Question: Created IPA file like zillions times before, added right devices, uploaded to Testflight, invited users, but...
If I use Safari and log into TestFlight dashboard, I can see the build and I can install it. But if I open TestFlight app on my iPad, all I see is the blank screen. Not even one app appears there.

Did they change something in the process? Does maybe iOS TestFlight app accepts only Beta builds shared via iTunes?
I'd appreciate someone enlightens me.
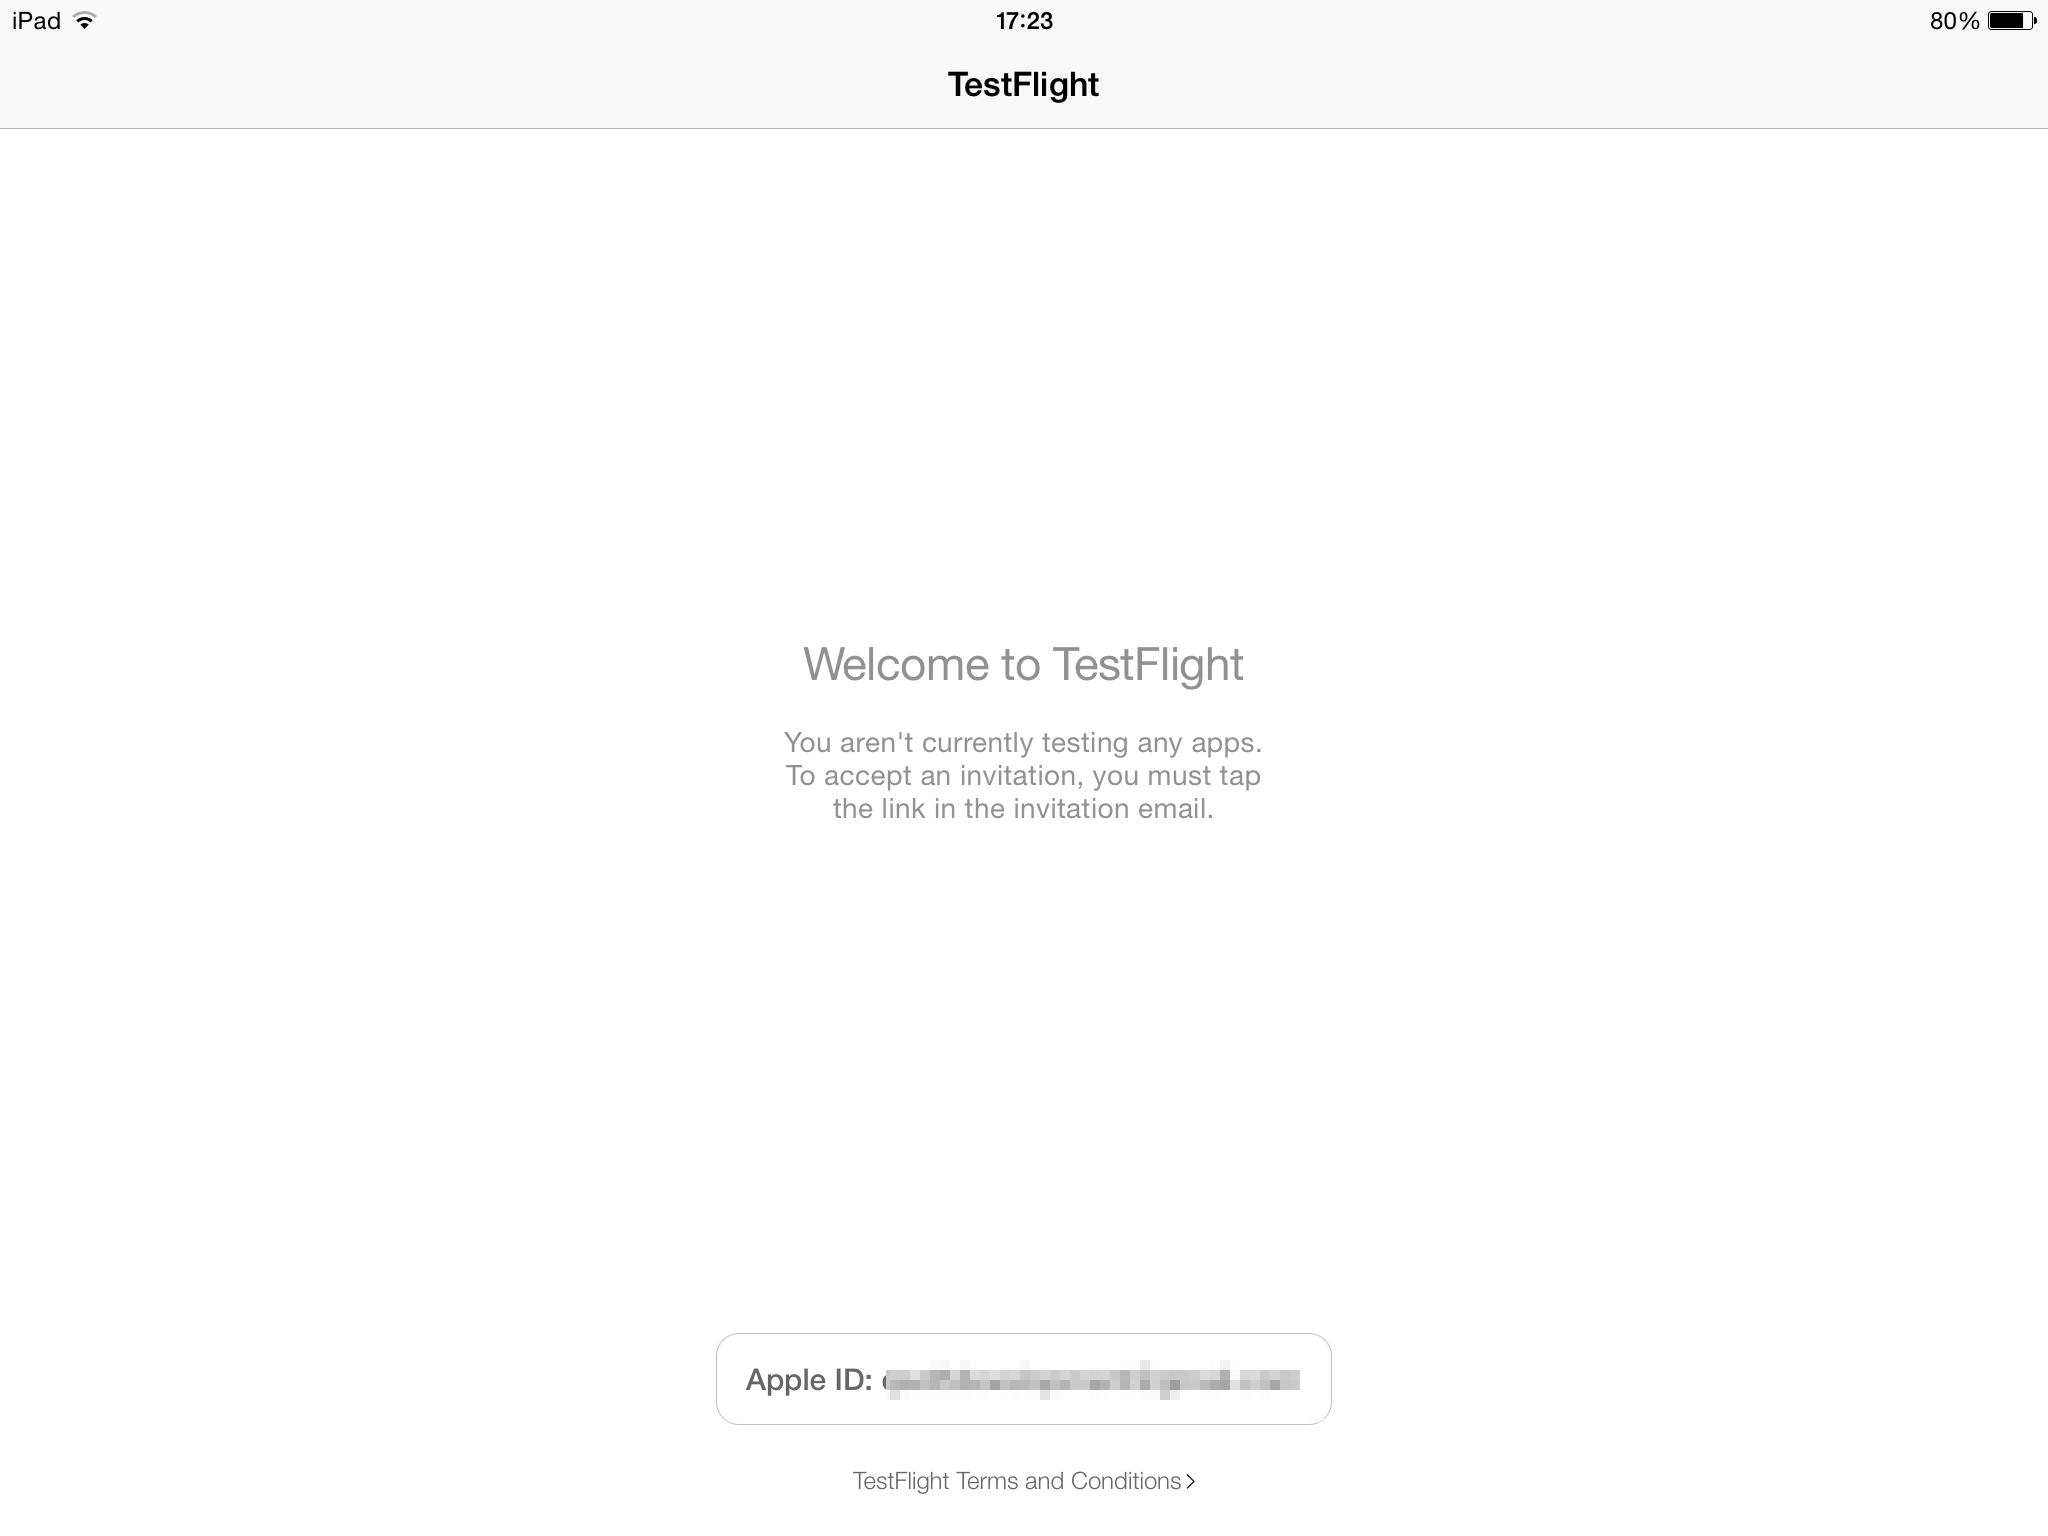
Answer: The screenshot shown in your question shows the Apple Testflight app. You'll only see beta versions there that you previously uploaded to iTunes Connect.
You'll find more information on the new (i.e. Apple) procedure here: <URL>